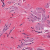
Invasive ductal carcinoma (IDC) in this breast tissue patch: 0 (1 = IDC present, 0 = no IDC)